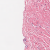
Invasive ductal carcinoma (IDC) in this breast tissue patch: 0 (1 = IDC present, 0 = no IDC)